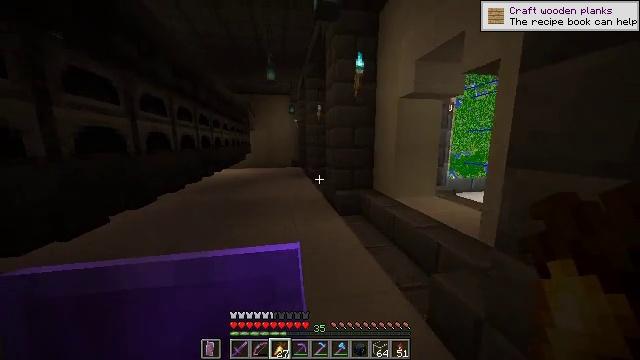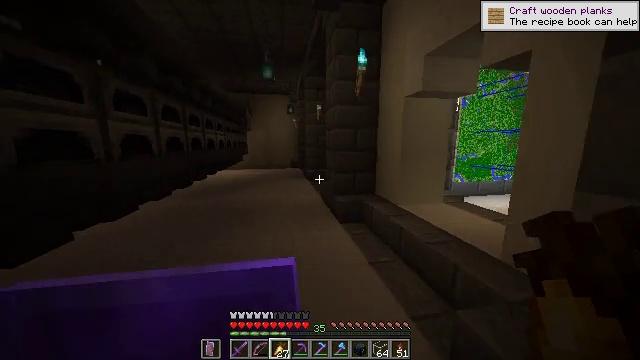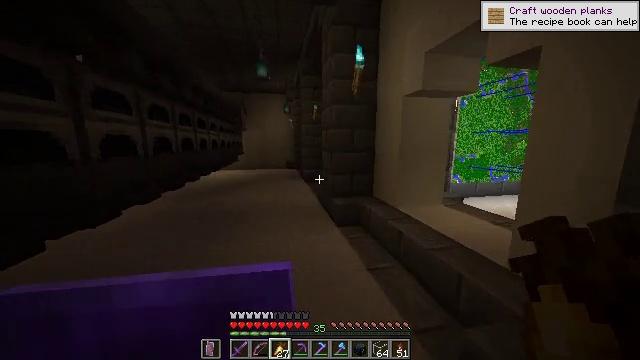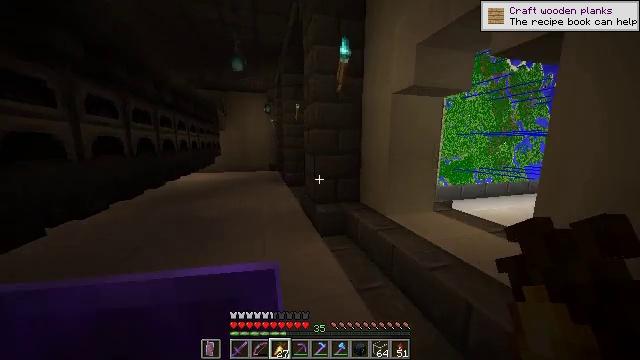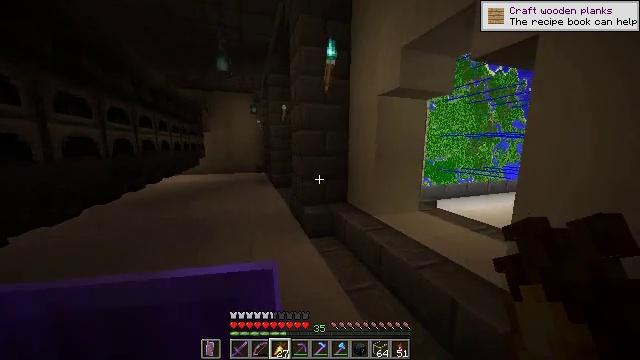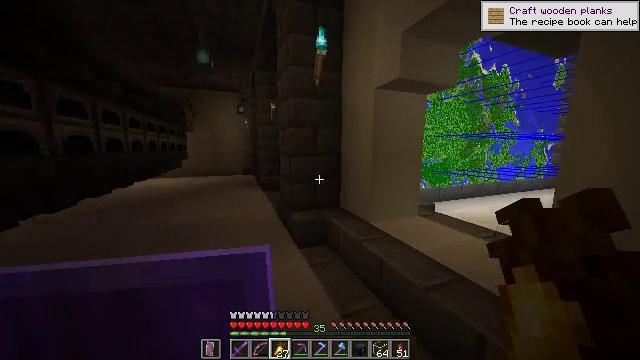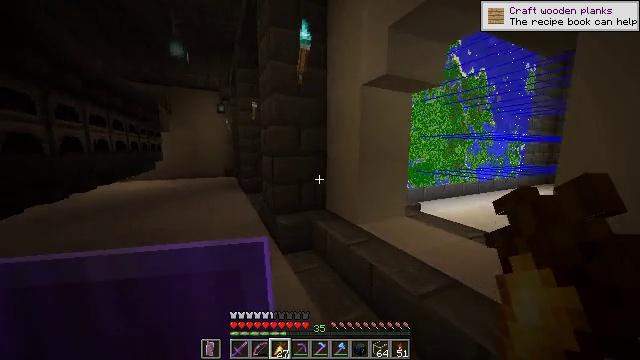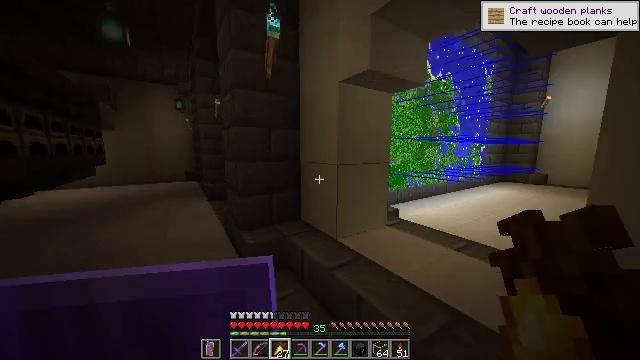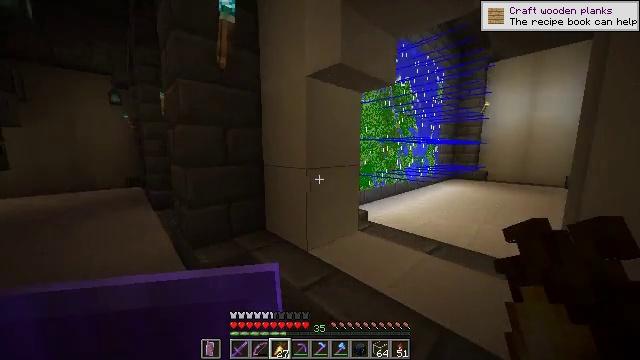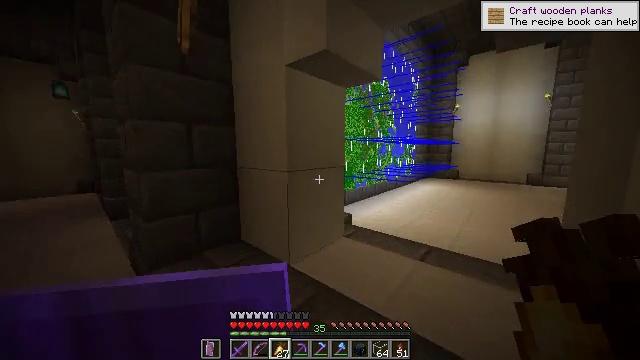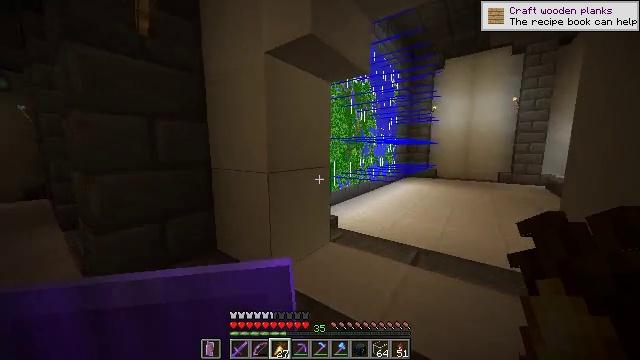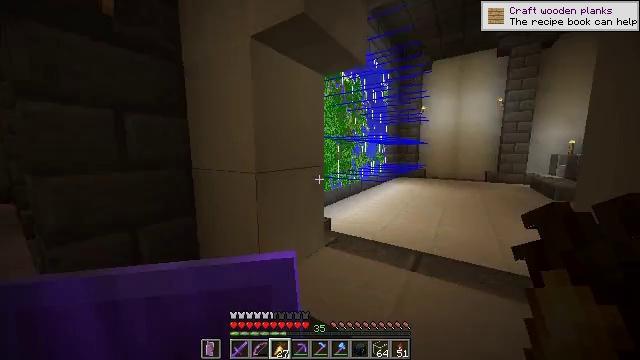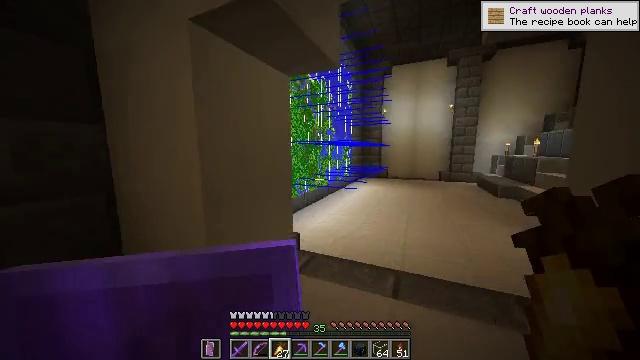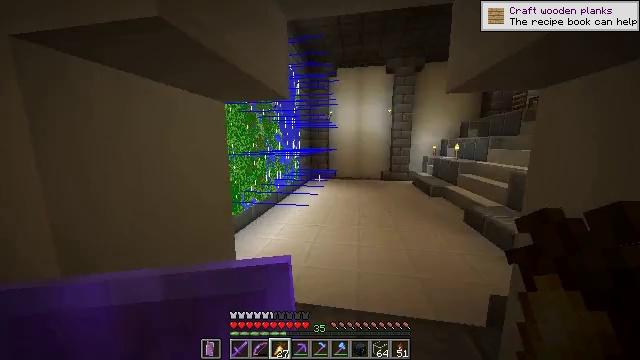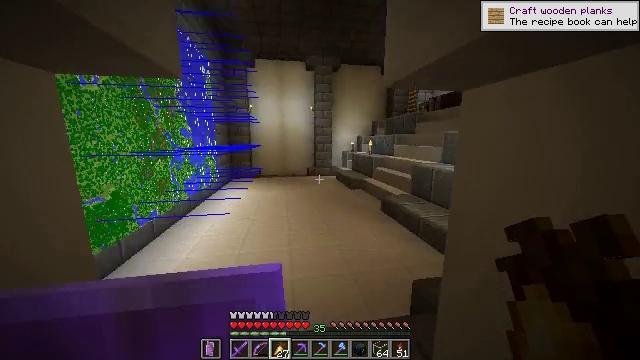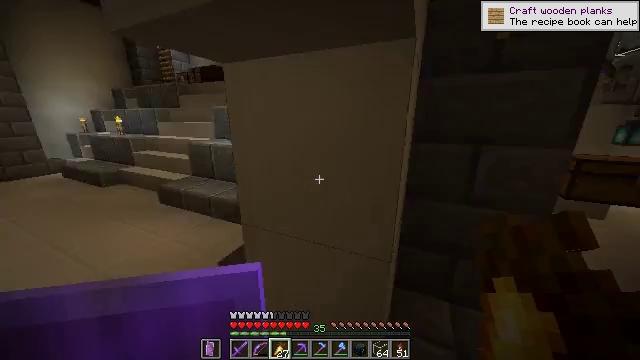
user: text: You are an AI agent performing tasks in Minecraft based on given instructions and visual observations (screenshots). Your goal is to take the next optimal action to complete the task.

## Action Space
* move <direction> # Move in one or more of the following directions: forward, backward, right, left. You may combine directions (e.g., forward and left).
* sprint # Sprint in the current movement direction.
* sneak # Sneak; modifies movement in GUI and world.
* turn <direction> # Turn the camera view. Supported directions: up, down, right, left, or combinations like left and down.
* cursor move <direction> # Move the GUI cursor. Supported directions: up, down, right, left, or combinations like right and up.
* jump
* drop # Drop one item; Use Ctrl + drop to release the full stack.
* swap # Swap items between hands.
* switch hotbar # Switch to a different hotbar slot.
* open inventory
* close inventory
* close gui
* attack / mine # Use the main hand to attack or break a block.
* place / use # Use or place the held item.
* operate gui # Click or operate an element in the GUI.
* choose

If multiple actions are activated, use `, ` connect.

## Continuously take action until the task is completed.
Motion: motion action
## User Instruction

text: Turn ink sacs or wither roses into black dye.
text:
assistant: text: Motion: move forward, sprint
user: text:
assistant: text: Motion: move forward, sprint
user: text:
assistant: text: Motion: move forward, sprint, turn right
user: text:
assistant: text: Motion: move forward, sprint, turn right
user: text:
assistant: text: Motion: move forward, sprint, turn right
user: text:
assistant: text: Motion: move forward, sprint, turn right
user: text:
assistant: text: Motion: move forward, sprint, turn right
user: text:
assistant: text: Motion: move forward, sprint, turn right
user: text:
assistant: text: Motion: move forward, sprint, turn right
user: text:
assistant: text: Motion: move forward, sprint, turn right
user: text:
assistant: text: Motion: move forward, sprint, turn right
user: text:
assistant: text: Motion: move forward, sprint, turn right
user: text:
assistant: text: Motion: move forward, sprint, turn right and down
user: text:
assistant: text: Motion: move forward, sprint, turn right and down
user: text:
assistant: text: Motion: move forward, sprint, turn right and down
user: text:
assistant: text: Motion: turn right and down
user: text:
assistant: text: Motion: move right, turn right
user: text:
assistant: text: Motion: move right
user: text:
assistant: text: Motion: move right
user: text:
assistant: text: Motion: move right, turn left
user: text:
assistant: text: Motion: move right, turn left and up
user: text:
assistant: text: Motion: move right, turn left
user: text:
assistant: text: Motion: move right
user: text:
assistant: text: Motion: move right
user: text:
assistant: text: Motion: move right
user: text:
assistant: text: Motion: move right
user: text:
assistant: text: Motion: move right
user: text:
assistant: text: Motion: move right
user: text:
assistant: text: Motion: move right
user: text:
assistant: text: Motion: move right